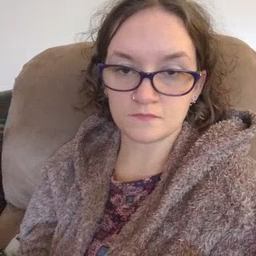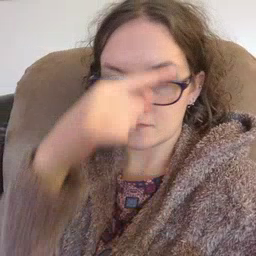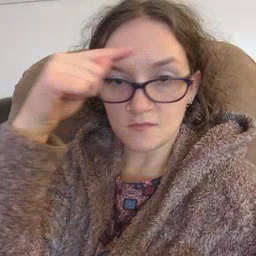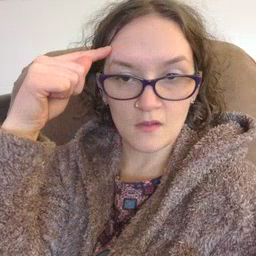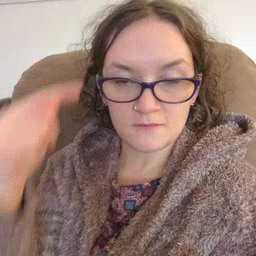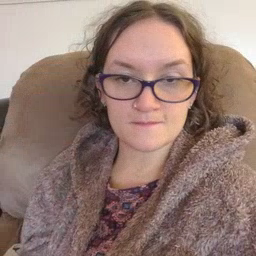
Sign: black